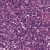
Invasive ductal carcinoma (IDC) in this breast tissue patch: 1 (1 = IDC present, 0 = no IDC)